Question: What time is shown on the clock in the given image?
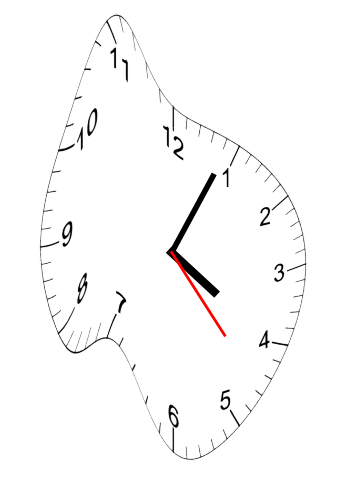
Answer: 04:04:23